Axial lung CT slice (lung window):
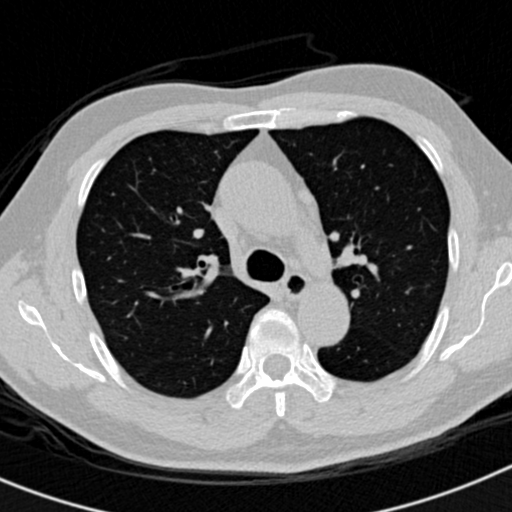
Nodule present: no